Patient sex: M
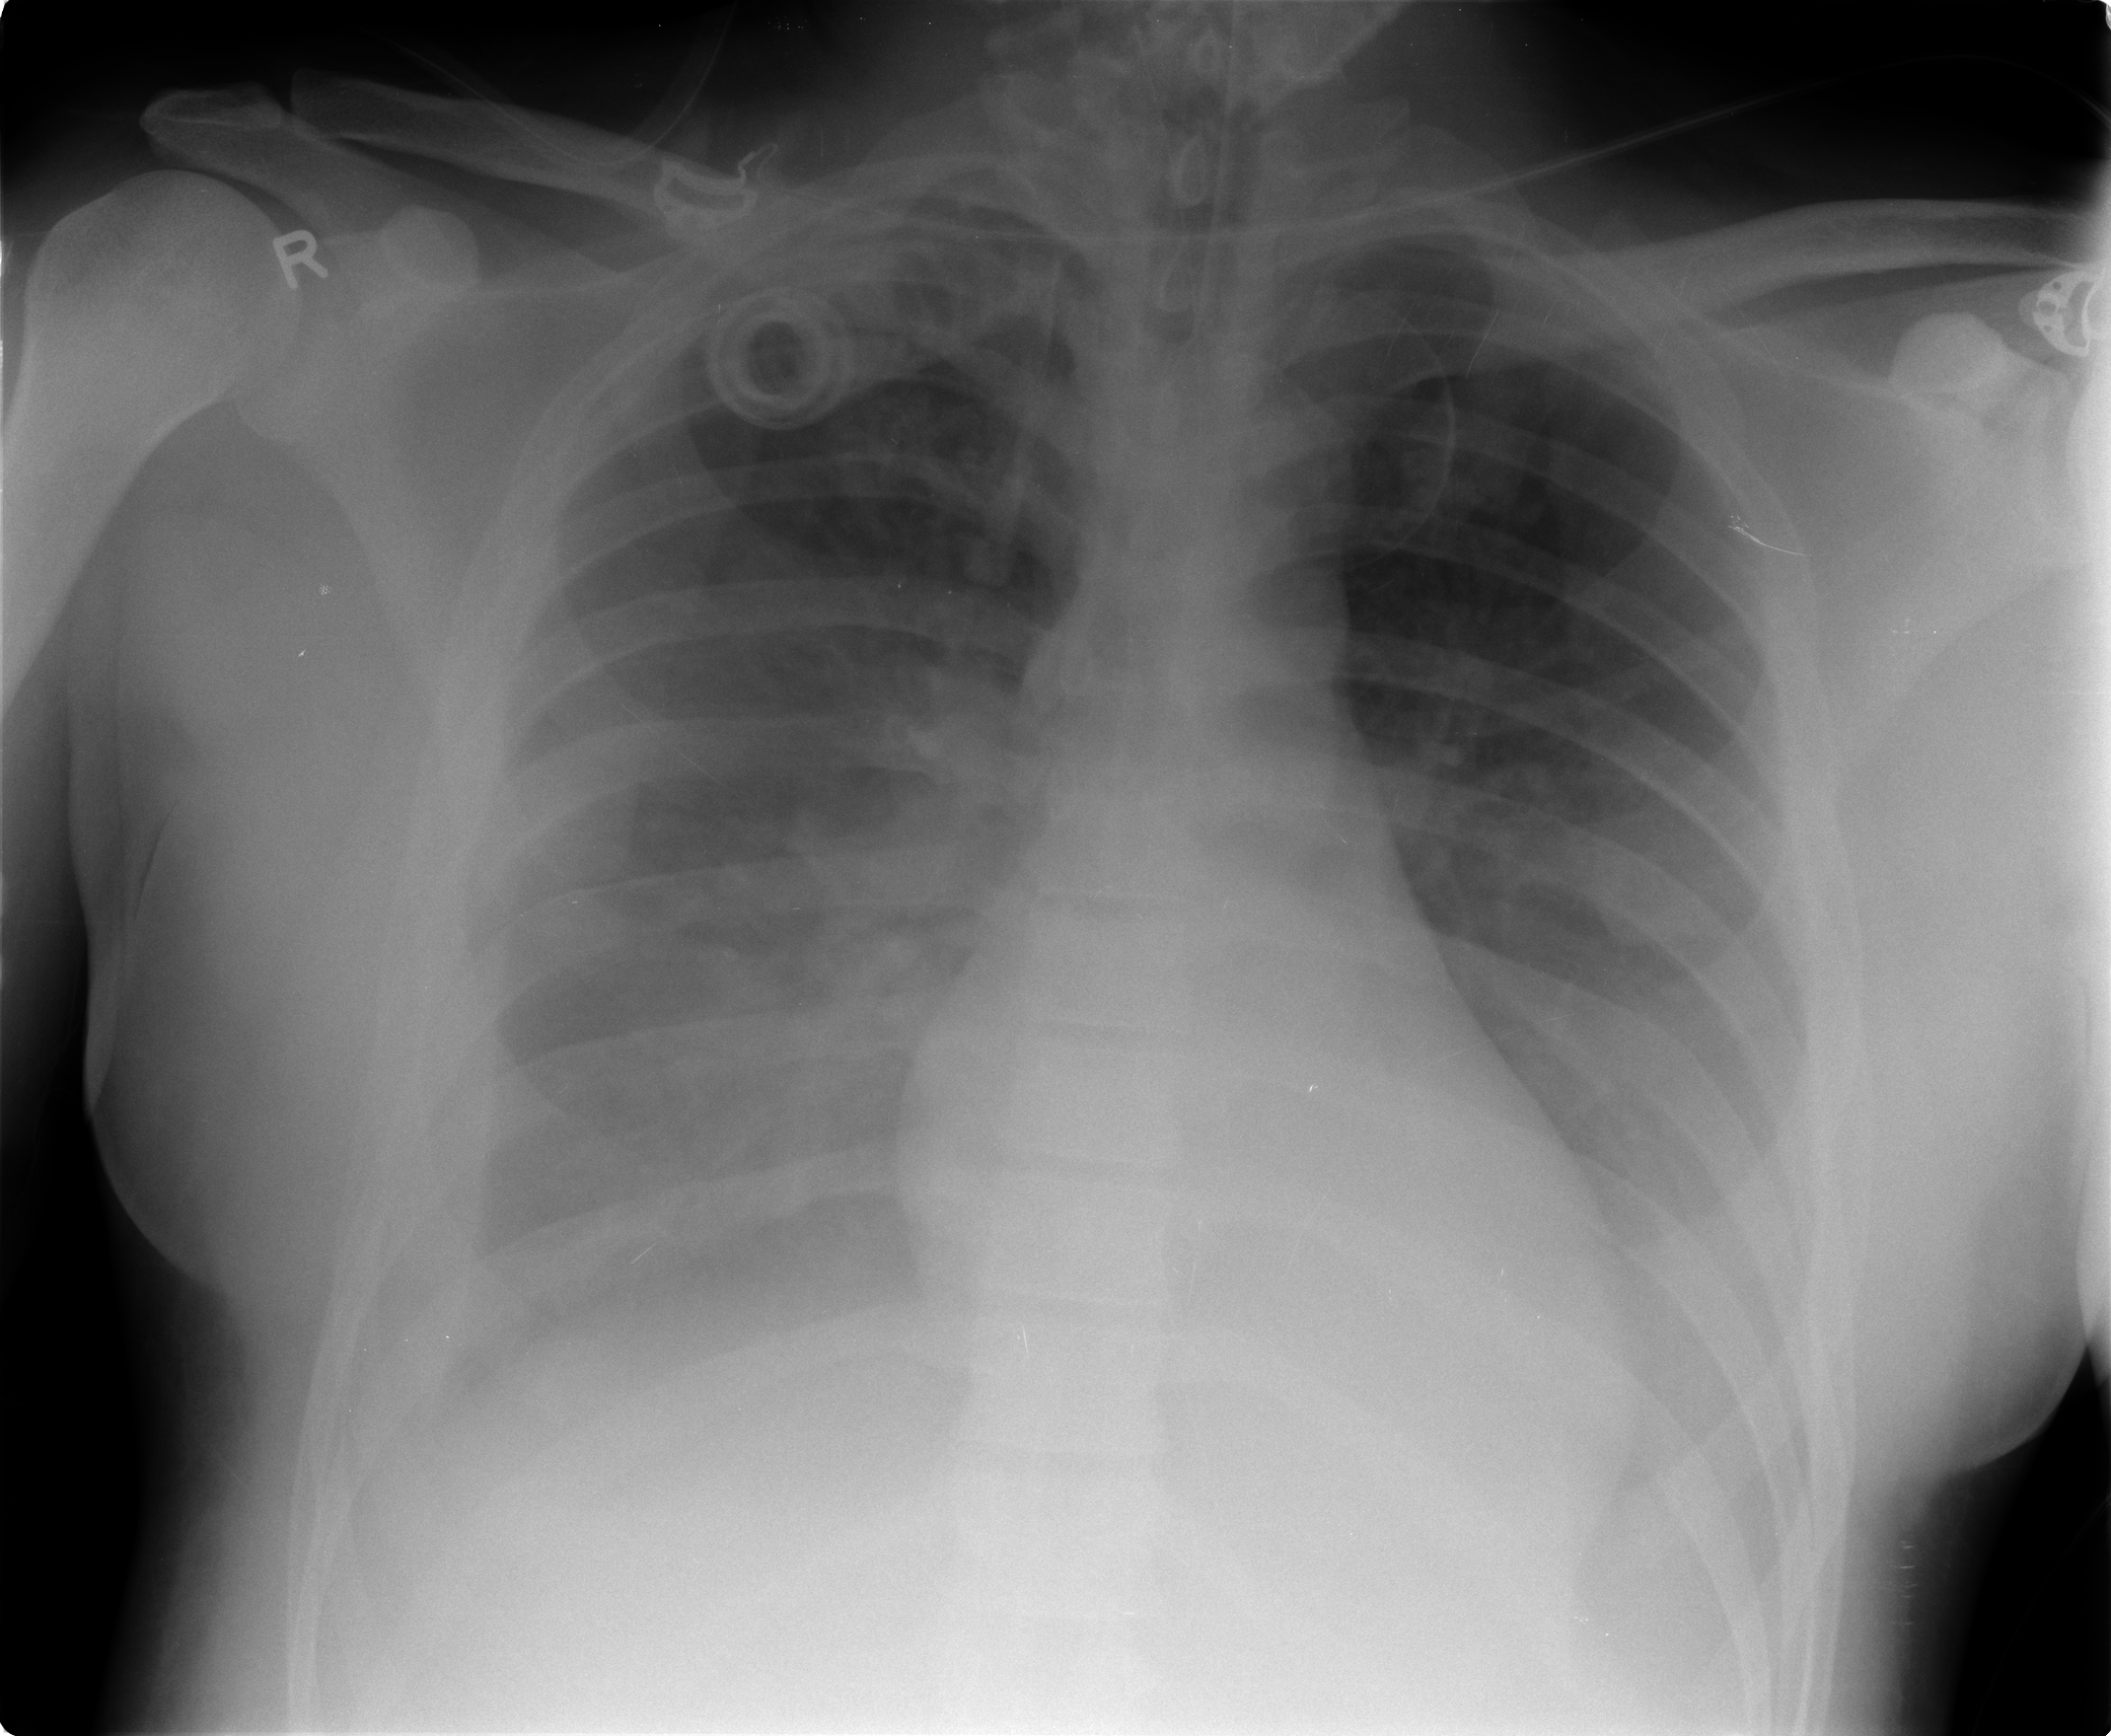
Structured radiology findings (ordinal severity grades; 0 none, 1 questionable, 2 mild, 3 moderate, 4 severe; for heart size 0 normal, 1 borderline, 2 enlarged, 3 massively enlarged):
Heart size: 0
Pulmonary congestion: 2
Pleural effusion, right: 3
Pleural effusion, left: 2
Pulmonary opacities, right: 3
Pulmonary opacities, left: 2
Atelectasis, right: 3
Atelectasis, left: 2